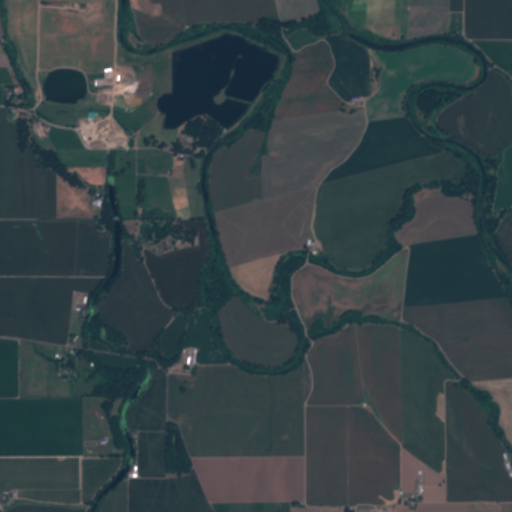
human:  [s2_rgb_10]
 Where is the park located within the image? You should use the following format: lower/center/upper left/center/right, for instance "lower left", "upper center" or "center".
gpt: There is no park in the image.